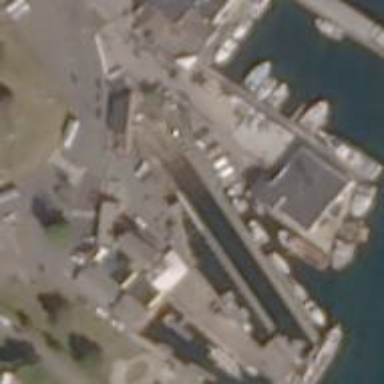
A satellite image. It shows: Man-made pier.